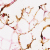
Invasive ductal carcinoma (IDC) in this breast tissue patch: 0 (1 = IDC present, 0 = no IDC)